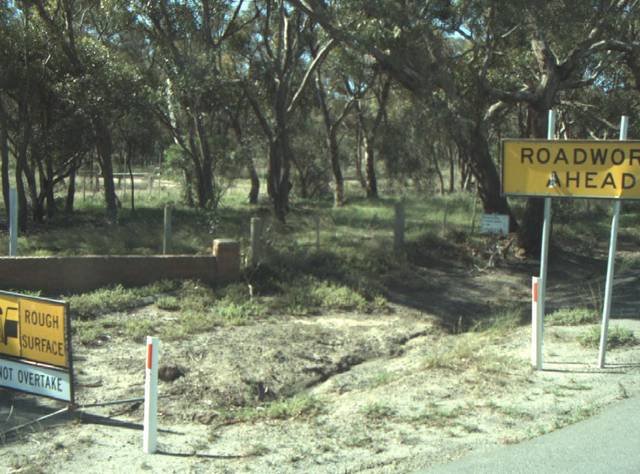
Region: Australia
Coordinates: -37.898, 144.401